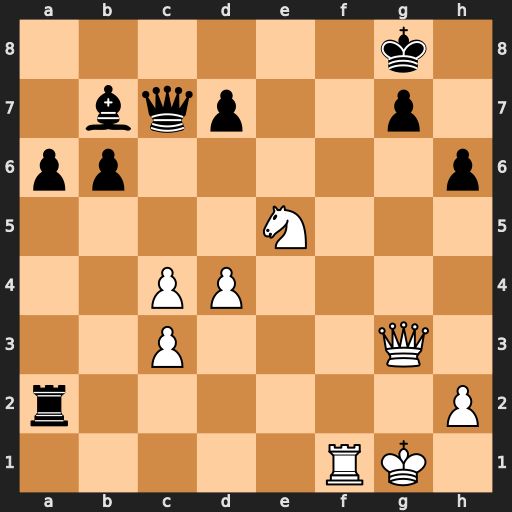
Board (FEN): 6k1/1bqp2p1/pp5p/4N3/2PP4/2P3Q1/r6P/5RK1
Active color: w
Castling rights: -
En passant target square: -
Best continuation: Rf8+ Kxf8 Ng6+ Ke8 Qxc7